Aerial crown-view tile of a tropical tree (Barro Colorado Island, Panama), acquired 20250616:
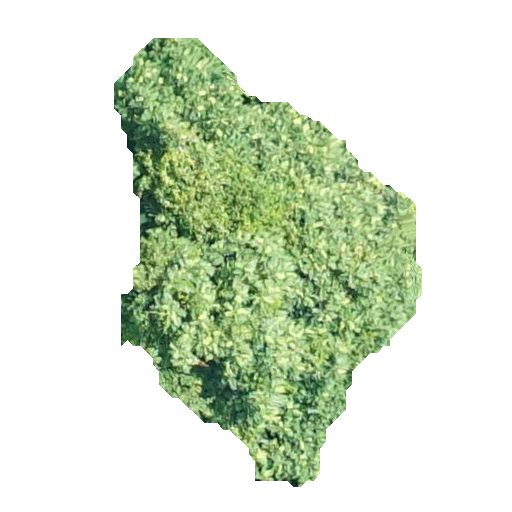
Species: Dipteryx oleifera
GBIF accepted scientific name: Dipteryx oleifera
Crown area: 125.928 m²